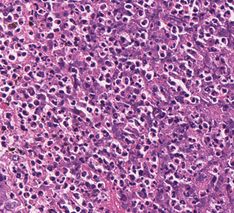
Tumor epithelial tissue: yes
Tumor-associated stroma tissue: no
Normal tissue: no